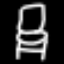
Label: chair